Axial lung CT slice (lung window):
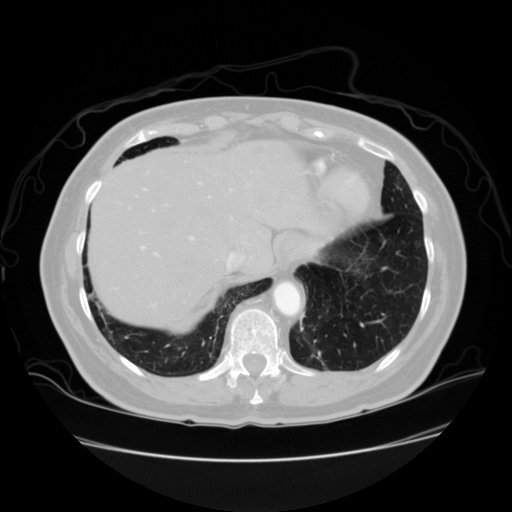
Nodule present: no